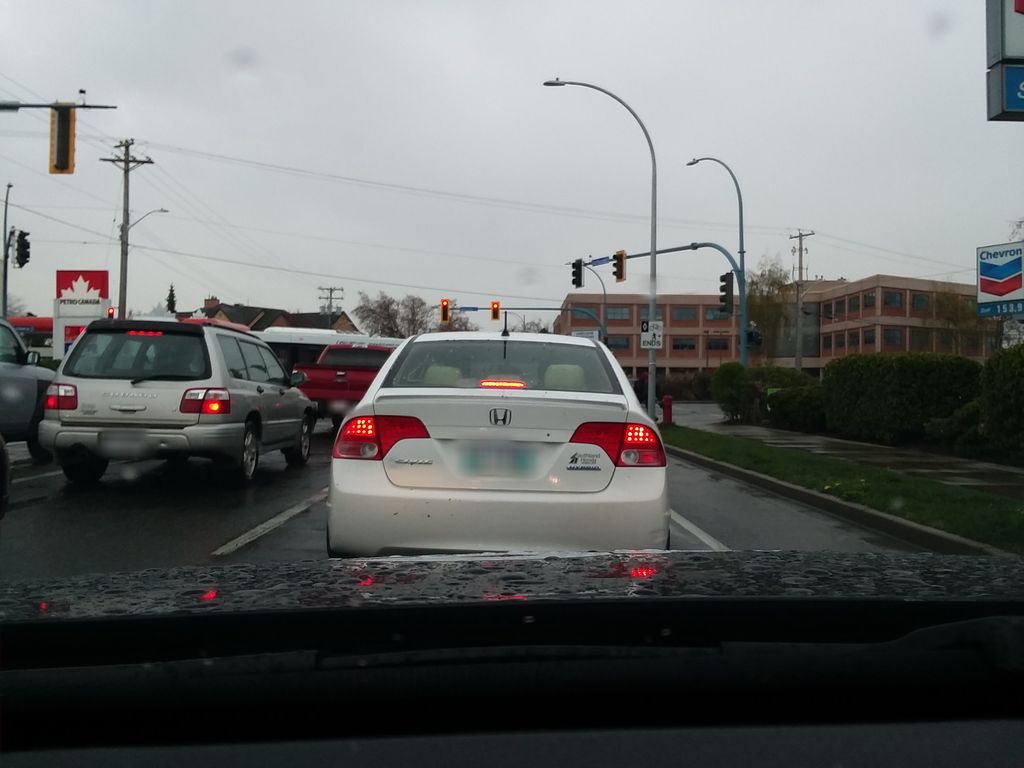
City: victoria